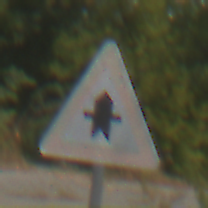
Verkehrszeichen: Vorfahrt
Umgebung: Outdoor, Suburban
Tageszeit: Midday
Wetter: PartlyCloudy
Licht: Natural
Jahreszeit: Summer
Kontrast: HighContrast